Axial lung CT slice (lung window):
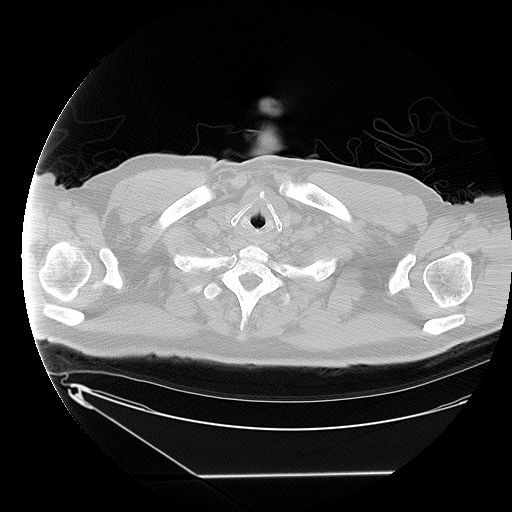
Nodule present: no